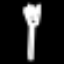
Label: fork